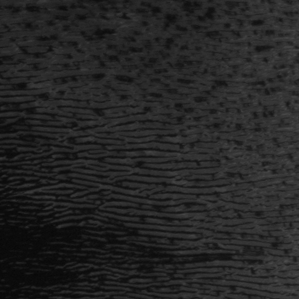
Label: frost